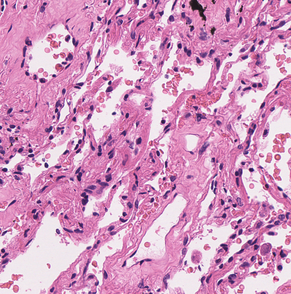
Tumor epithelial tissue: no
Tumor-associated stroma tissue: no
Normal tissue: yes